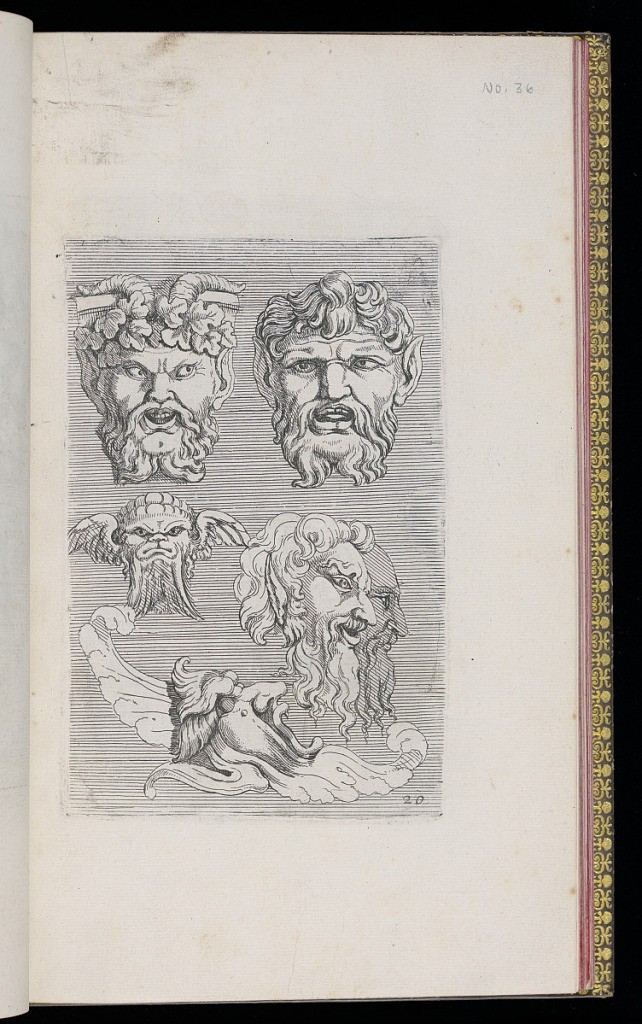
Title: Mask (Mascaron) Designs
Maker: D. Antoine Pierretz, French, active 1647
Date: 1648
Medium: Etching on laid paper
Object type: Print
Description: Five designs for grotesque masks (mascarons), including a satyr and others with fantastical features, male faces (beards, horns, wings, and pointed ears). The plate is numbered.